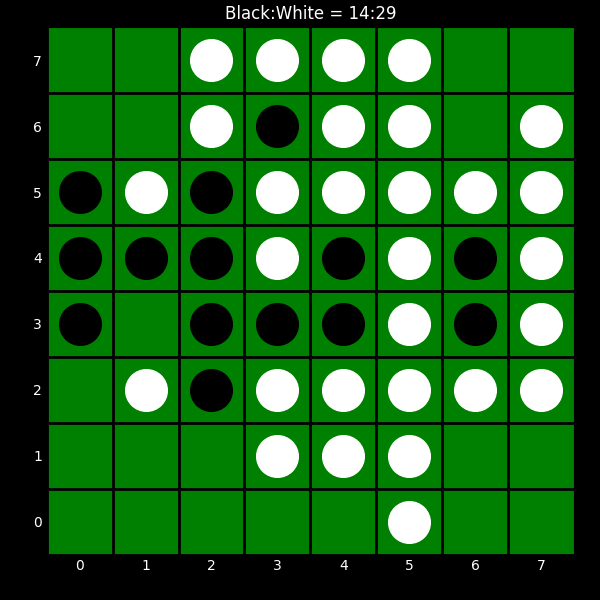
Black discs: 14
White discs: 29